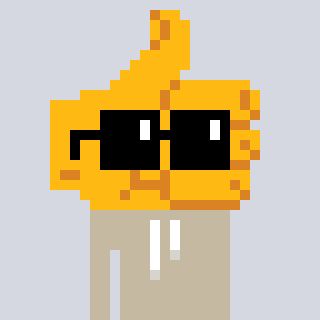
a pixel art character with square black sunglasses, a thumbsup-shaped head and a bege-colored body on a cool background